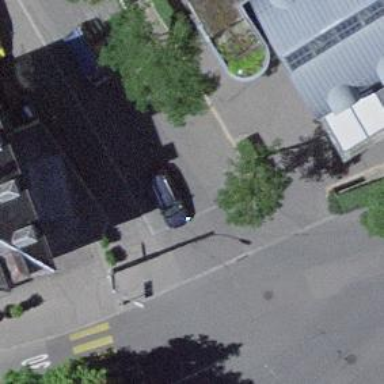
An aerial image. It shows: Unmarked crossing on the road.